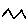
Label: zigzag